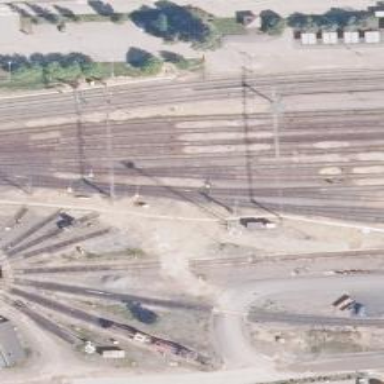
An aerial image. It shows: Railway signal.